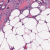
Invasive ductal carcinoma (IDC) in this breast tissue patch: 1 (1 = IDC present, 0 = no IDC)